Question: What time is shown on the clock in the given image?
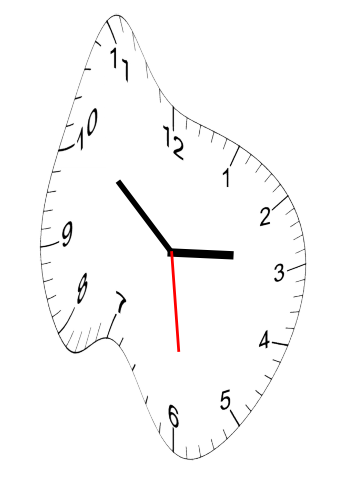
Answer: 02:51:29